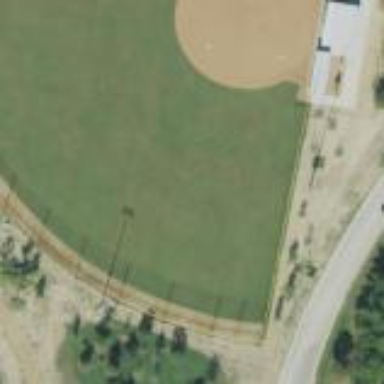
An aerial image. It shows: Softball pitch for leisure sports.